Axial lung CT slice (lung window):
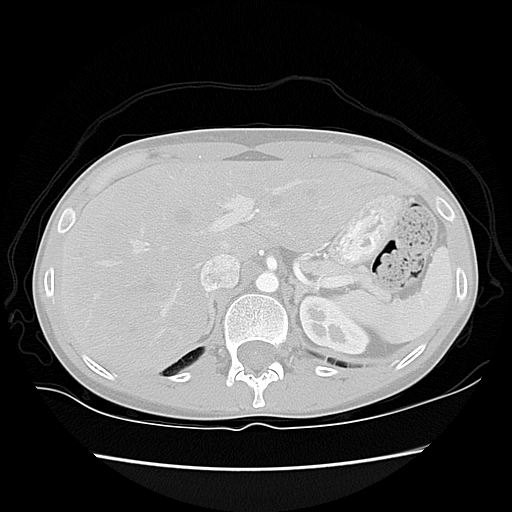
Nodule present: no